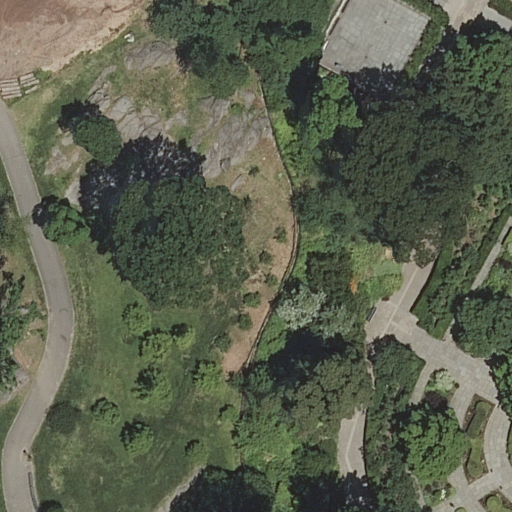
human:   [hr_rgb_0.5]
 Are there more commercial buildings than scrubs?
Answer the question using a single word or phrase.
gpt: no

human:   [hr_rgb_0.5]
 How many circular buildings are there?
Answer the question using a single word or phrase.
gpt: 0

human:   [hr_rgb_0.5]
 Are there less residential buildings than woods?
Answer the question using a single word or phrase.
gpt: yes

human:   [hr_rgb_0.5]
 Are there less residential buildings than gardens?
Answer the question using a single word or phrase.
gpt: no

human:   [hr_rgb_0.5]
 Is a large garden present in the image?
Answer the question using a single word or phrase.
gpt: yes

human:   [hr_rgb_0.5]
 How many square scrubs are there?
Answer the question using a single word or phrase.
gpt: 0

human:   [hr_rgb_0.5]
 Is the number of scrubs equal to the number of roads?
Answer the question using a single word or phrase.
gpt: no

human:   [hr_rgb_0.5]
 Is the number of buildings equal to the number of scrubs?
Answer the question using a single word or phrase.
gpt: no

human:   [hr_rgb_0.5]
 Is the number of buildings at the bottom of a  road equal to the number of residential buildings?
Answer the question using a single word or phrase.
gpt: no

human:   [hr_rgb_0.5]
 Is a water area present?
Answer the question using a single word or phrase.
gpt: no

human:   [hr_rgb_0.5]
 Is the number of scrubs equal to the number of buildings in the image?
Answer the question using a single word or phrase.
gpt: no

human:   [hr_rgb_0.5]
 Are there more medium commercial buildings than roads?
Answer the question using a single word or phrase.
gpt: no

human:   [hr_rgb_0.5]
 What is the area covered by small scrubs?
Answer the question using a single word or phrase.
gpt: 145m2

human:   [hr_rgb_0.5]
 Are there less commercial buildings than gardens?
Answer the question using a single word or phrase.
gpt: yes

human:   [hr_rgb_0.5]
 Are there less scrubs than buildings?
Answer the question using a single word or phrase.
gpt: no

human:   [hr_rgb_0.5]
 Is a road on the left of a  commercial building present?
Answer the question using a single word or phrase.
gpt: no

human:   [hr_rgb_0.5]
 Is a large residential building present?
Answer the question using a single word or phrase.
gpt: no

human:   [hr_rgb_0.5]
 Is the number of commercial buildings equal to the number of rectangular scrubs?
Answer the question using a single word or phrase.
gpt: no

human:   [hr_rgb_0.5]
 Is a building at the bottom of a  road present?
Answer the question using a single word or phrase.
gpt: no

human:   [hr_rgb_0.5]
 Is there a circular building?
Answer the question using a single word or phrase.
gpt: no

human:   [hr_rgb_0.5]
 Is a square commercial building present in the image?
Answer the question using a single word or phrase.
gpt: no

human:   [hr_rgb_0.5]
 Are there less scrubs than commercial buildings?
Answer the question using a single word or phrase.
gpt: no

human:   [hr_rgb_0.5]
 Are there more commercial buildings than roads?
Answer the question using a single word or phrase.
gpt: no

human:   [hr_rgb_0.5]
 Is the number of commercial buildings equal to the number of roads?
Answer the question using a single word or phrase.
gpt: no

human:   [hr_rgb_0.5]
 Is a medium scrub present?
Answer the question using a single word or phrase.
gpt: yes

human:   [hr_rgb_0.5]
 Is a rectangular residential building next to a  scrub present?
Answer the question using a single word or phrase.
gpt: yes

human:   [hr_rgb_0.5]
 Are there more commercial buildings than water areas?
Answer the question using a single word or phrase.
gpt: no

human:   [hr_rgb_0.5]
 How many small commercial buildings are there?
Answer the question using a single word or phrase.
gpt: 0

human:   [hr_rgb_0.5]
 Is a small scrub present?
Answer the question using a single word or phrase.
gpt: yes

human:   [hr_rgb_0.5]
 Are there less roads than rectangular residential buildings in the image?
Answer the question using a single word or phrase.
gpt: no

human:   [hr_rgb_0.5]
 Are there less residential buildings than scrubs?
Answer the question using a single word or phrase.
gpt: yes

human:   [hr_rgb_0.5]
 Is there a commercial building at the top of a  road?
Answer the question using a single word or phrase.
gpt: no

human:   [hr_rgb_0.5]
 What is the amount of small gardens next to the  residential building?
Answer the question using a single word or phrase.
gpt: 0

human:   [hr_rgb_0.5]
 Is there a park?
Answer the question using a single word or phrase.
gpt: yes

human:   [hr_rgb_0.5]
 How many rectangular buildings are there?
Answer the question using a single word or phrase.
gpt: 1

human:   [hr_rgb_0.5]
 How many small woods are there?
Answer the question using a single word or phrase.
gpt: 0